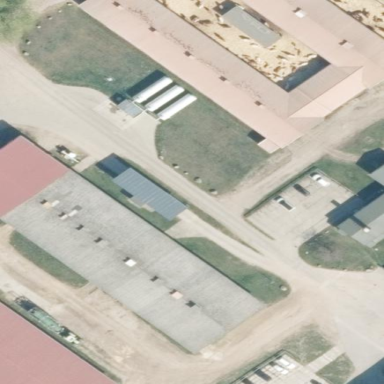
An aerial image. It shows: Farm auxiliary building.